Question: i'm using one vbscript file to convert mass excel files into txt files.It is working fine.
I want to do the same operation through the java code . I'm trying to execute the file from java code like
'''
try {
Runtime.getRuntime().exec("wscript C:\Datas\xl2tab.vbs");
} catch (IOException ex) {
Logger.getLogger(convertFile.class.getName()).log(Level.SEVERE, null, ex);
}
'''
I'm getting an error like

Anyone have an idea to run the script file from java code..?
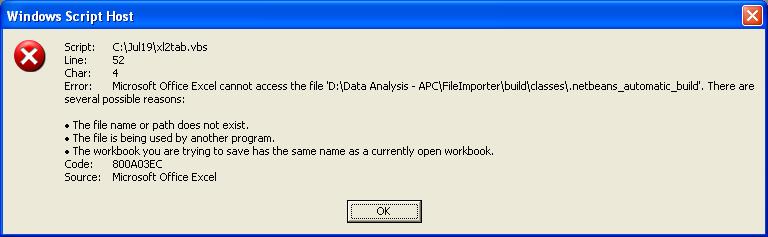
Answer: The problem is that the script takes current directory for converting excel files.As i'm running the java code from Netbeans, it takes the netbeans project folder as current directory and trying to convert.
I solved by passing the folder path(where files are placed for conversion) as parameter variable to script.
Now i can run the script from java code.So, it is better to use variables for folder path ..